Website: walmart
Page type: customer-info-address
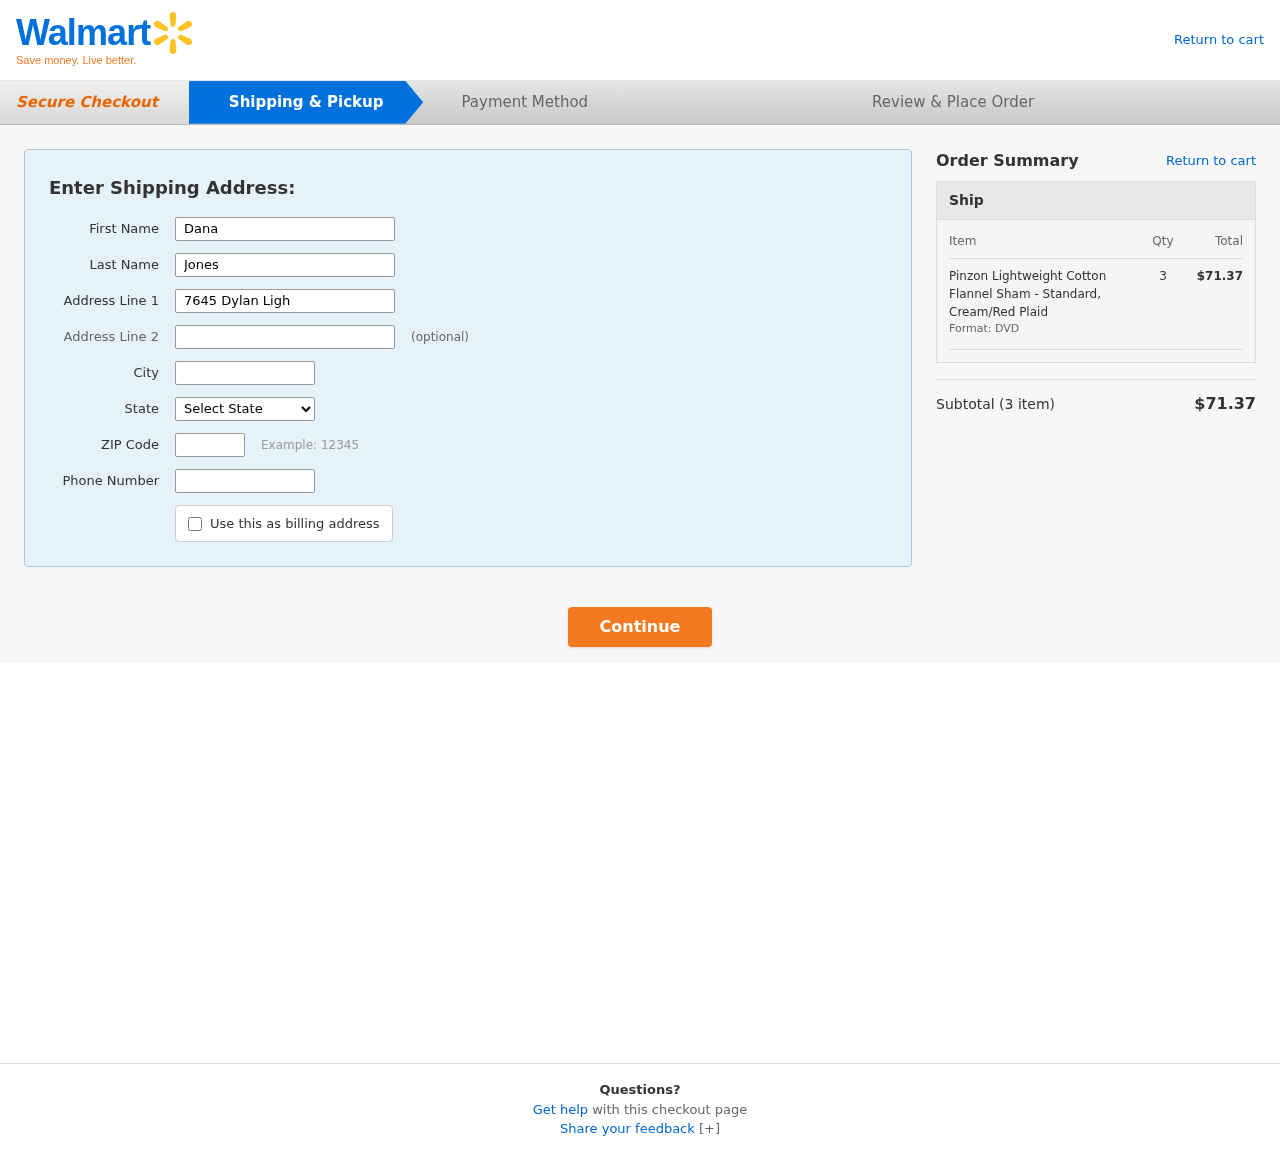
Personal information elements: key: PII_CITY
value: Port Loristad
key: PII_FIRSTNAME
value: Dana
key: PII_LASTNAME
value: Jones
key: PII_PHONE
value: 4845922145
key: PII_POSTCODE
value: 74482
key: PII_STATE
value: Indiana
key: PII_STREET
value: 7645 Dylan Light Apt. 358
Product elements: key: PRODUCT1_NAME
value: Pinzon Lightweight Cotton Flannel Sham - Standard, Cream/Red Plaid
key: PRODUCT1_QUANTITY
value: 3
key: PRODUCT1_LINE_TOTAL
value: $71.37
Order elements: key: ORDER_NUM_ITEMS
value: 3
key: ORDER_SUBTOTAL
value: $71.37